Frequency: 80000
Velocity: 0,248
Power: 42,1
Pulse duration: 0,0000001
Pass count: 1
Magnification: 10
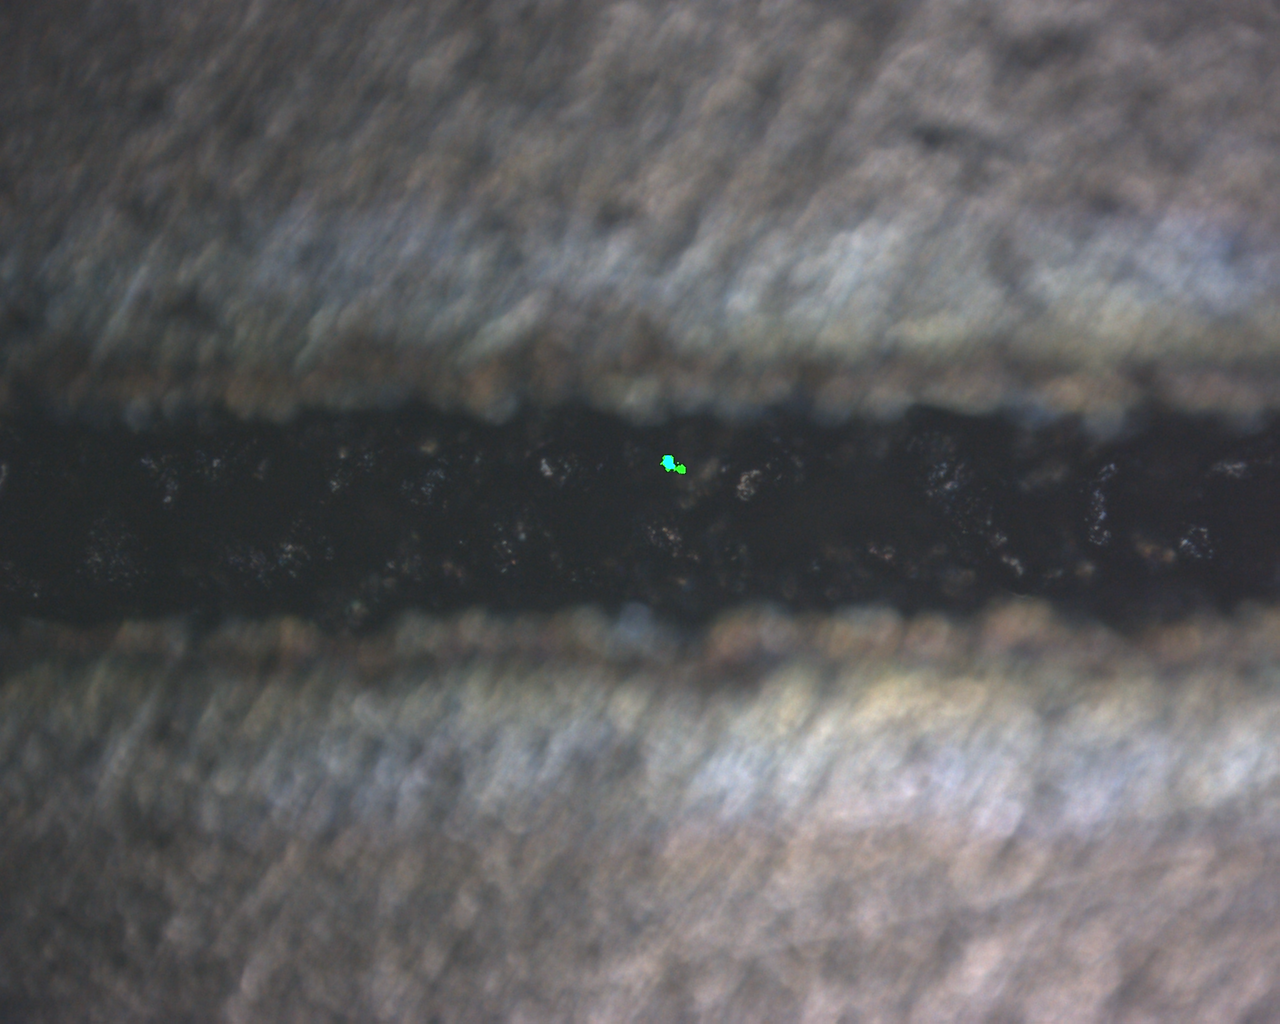
Measured width: 120.167
Other width: 95.587